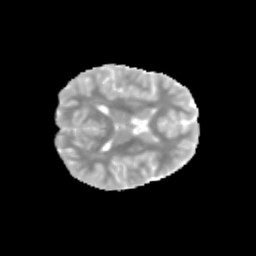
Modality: MD
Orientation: axial
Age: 10
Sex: male
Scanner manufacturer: siemens
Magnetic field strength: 3 T
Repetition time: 3.8 s
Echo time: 0.07 s